Field crop: maize
Growth stage: 2
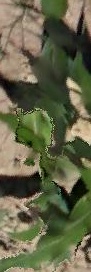
Species: maize